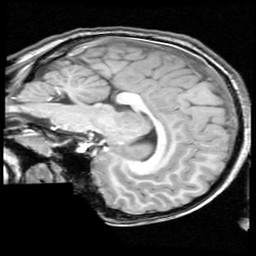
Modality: T1w
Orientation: sagittal
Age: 11
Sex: male
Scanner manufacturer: ge
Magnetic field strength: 1.5 T
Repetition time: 0.03333 s
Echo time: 0.008 s